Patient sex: F
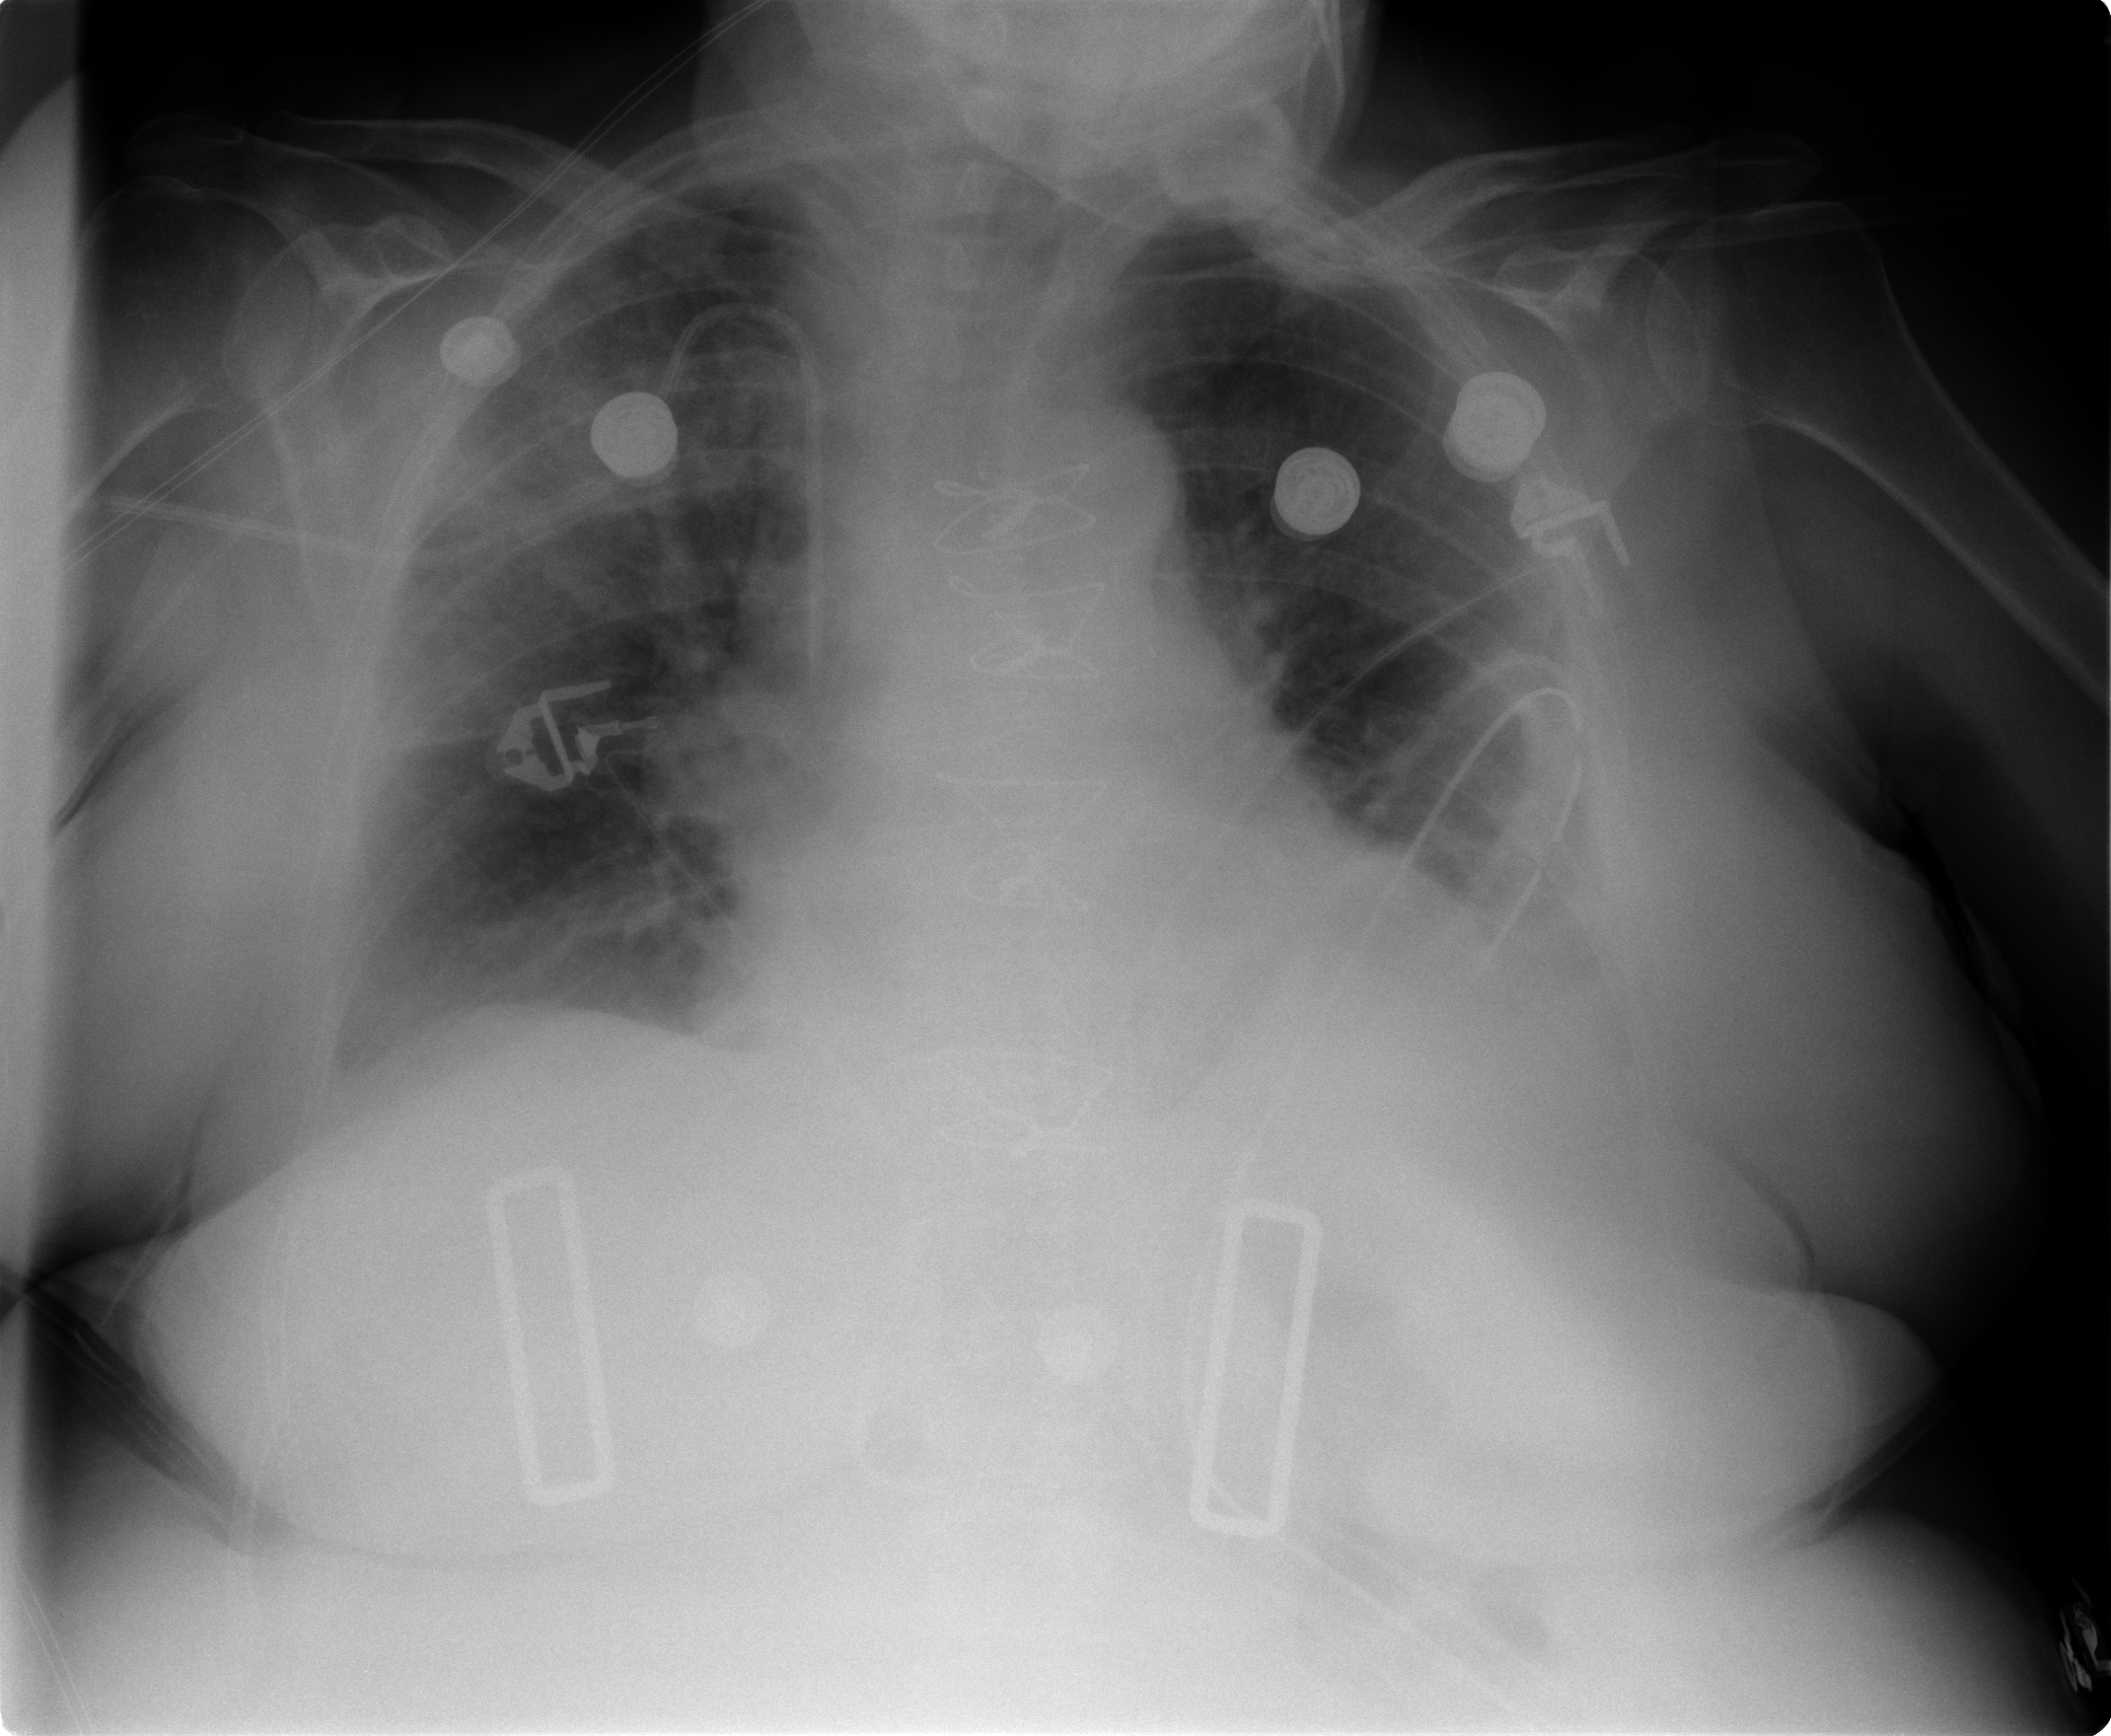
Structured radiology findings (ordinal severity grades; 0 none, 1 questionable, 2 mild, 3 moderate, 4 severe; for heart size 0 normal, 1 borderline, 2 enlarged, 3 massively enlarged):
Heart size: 1
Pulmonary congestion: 2
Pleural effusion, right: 1
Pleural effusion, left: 1
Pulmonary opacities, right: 2
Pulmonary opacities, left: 1
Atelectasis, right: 1
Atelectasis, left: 2